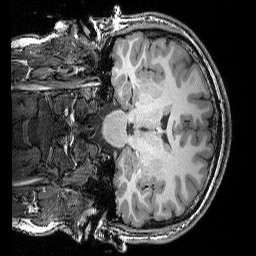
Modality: T1w
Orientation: coronal
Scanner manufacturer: siemens
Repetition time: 2.25 s
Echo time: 0.00418 s